Interaction volume radius: 5 \u00c5
Interaction volume height: 10 \u00c5
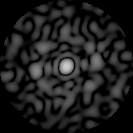
Disorder parameter: 0.8973